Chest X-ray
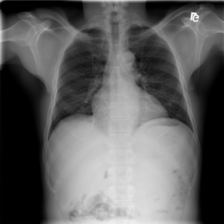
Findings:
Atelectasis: negative
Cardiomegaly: negative
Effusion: negative
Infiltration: negative
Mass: negative
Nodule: negative
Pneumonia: negative
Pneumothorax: negative
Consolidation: negative
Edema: negative
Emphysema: negative
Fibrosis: negative
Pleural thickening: negative
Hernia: negative